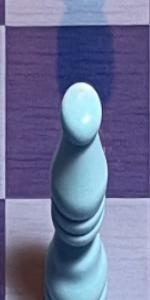
Label: Bishop_White